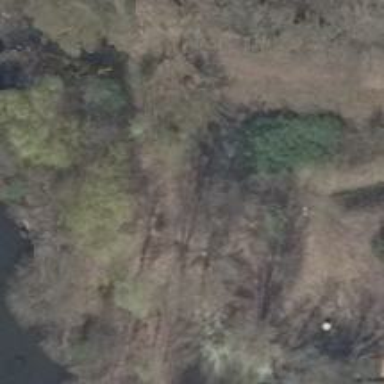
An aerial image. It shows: Path that serves as bridge with mud surface.